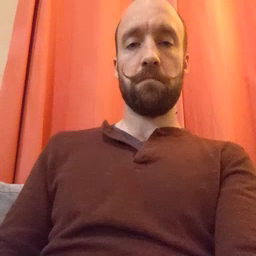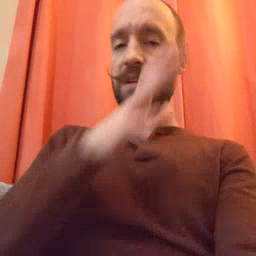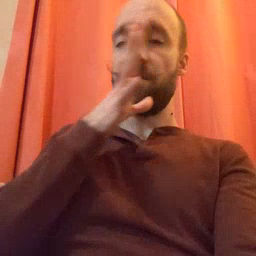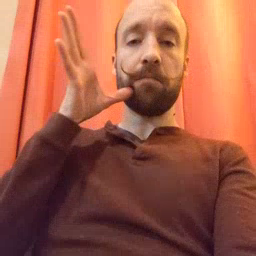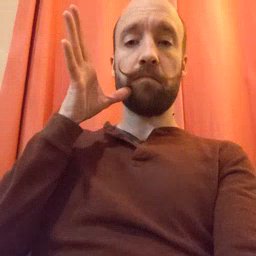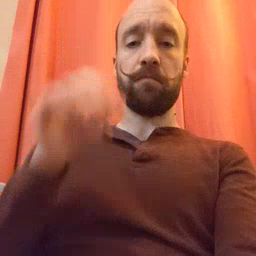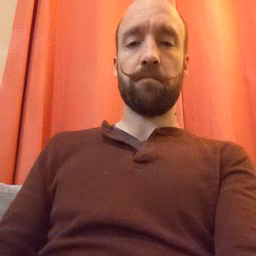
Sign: farm